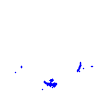
Particle: pion